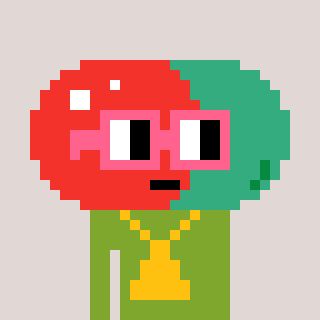
a pixel art character with square pink glasses, a pill-shaped head and a slimegreen-colored body on a warm background